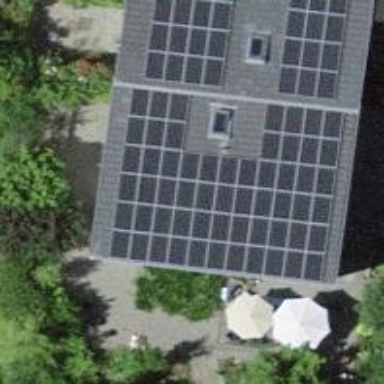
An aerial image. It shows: Solar power generator.